Question: What is the value of this measurement?
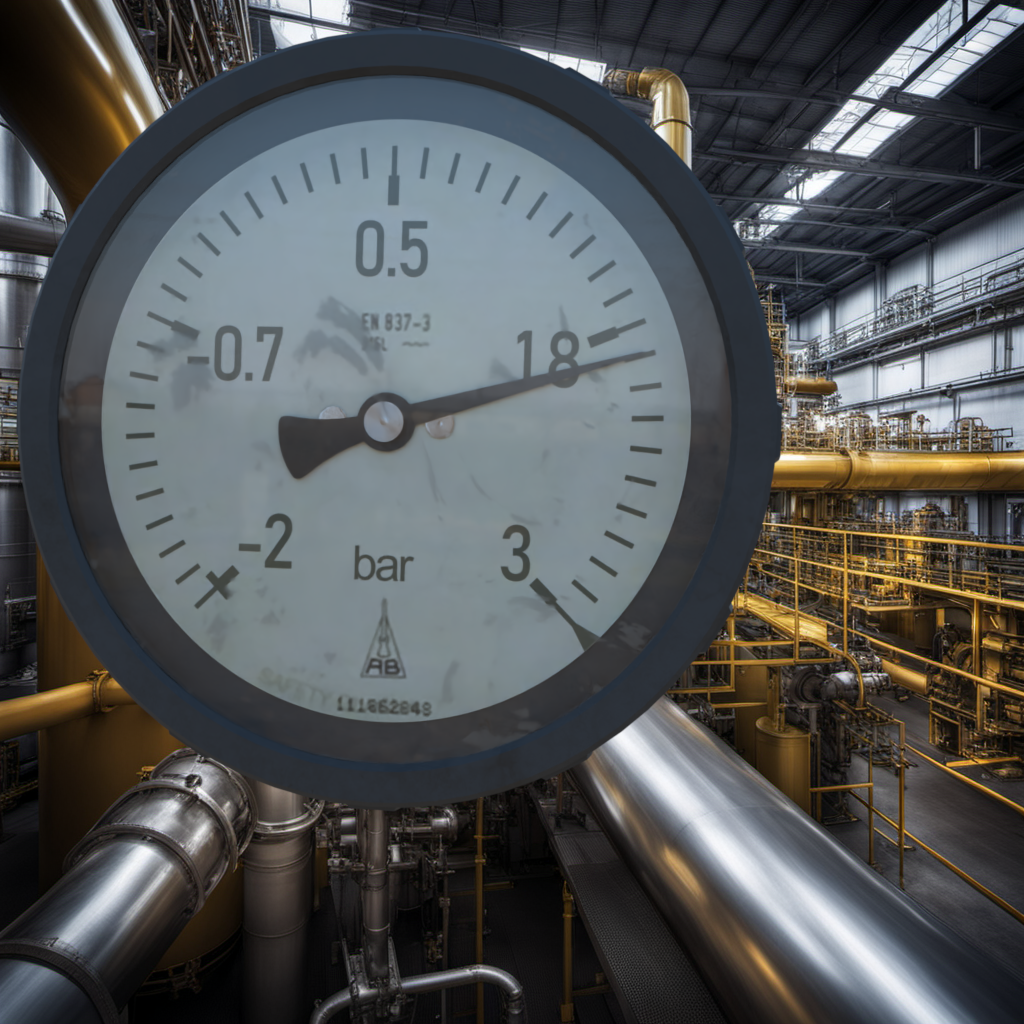
Answer: The result is 1.9
Question: What is the reading range of the measurement in the image?
Answer: The range is from -2 to 3
Question: What is the minimum and maximum reading range of the measurement in the image?
Answer: The minimum value is -2 and the maximum value is 3